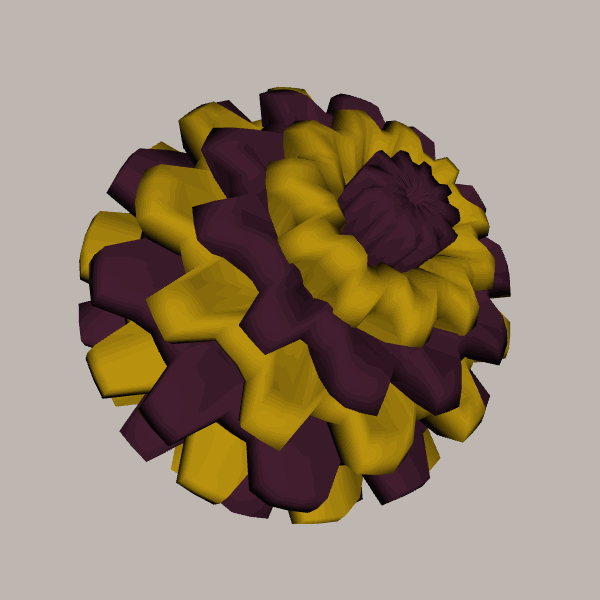
Background: light